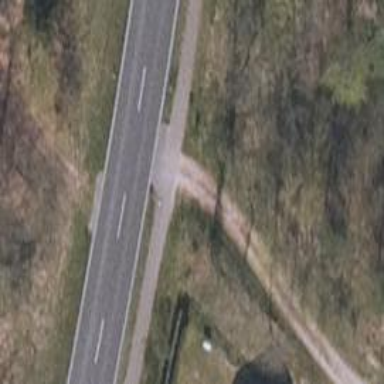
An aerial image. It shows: Asphalt path.